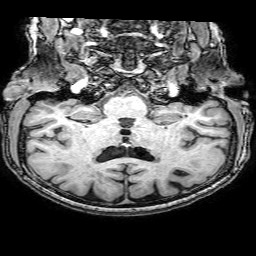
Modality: T1w
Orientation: sagittal
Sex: female
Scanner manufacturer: philips
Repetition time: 0.008166 s
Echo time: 0.00377 s